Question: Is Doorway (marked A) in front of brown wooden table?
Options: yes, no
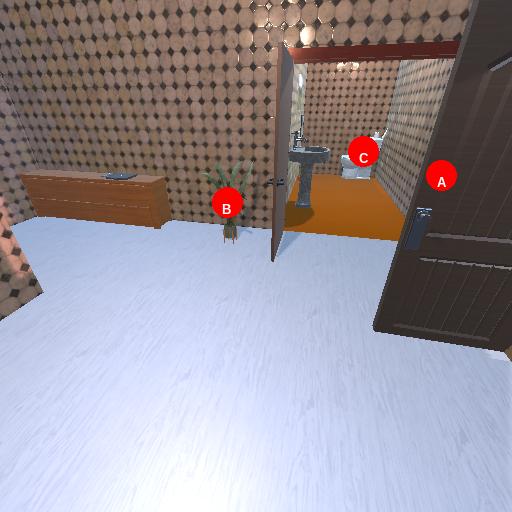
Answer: yes